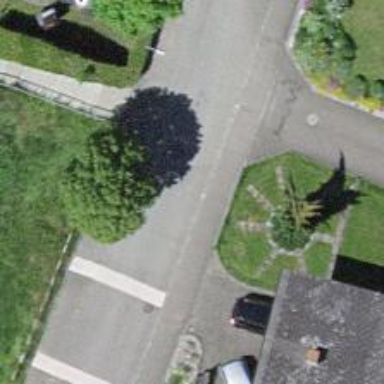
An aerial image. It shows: Residential road.